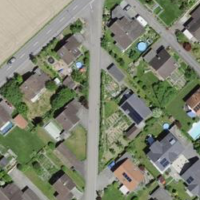
EUNIS habitat code: 55
Species observed at this site:
Cotinus coggygria